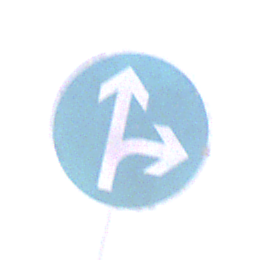
Verkehrszeichen: VorgeschriebeneFahrtrichtungGeradeausOderRechts
Umgebung: Outdoor, Nature
Tageszeit: Midday
Wetter: Clear
Licht: Natural
Jahreszeit: NotSpecified
Kontrast: HighContrast